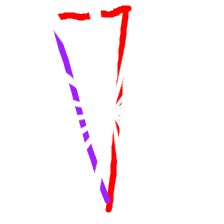
Shape: triangle